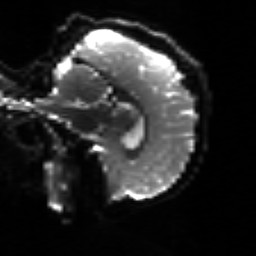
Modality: sbref
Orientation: sagittal
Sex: male
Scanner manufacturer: siemens
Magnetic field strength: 3 T
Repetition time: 5 s
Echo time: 0.071 s